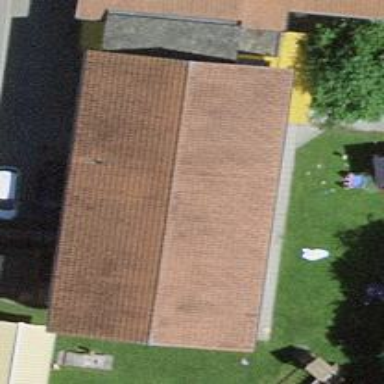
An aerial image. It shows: Kindergarten.